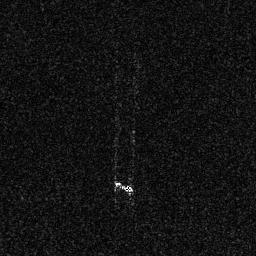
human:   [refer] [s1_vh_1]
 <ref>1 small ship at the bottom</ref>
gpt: <box>[[43, 69, 51, 75, 0]]</box>